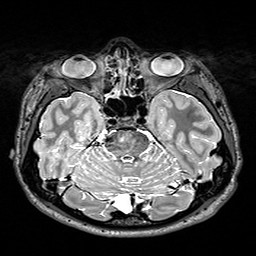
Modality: T2w
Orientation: coronal
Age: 28
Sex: male
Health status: healthy
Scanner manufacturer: siemens
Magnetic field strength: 3 T
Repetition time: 3.2 s
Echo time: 0.412 s